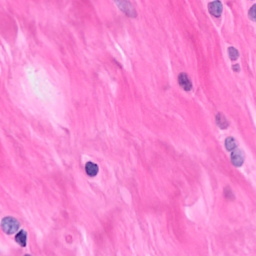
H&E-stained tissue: Breast